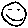
Label: smiley face